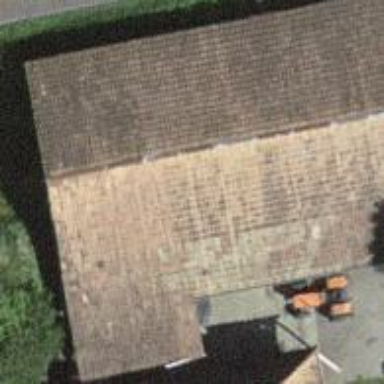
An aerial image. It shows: Barn.